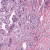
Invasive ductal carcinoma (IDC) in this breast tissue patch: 1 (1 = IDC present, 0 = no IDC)